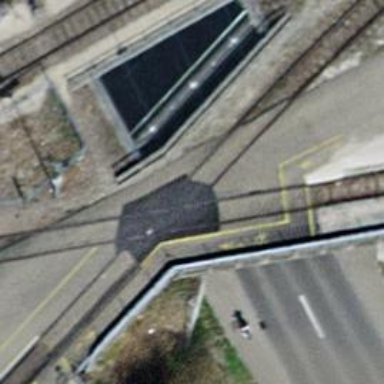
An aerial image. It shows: Railway switch.